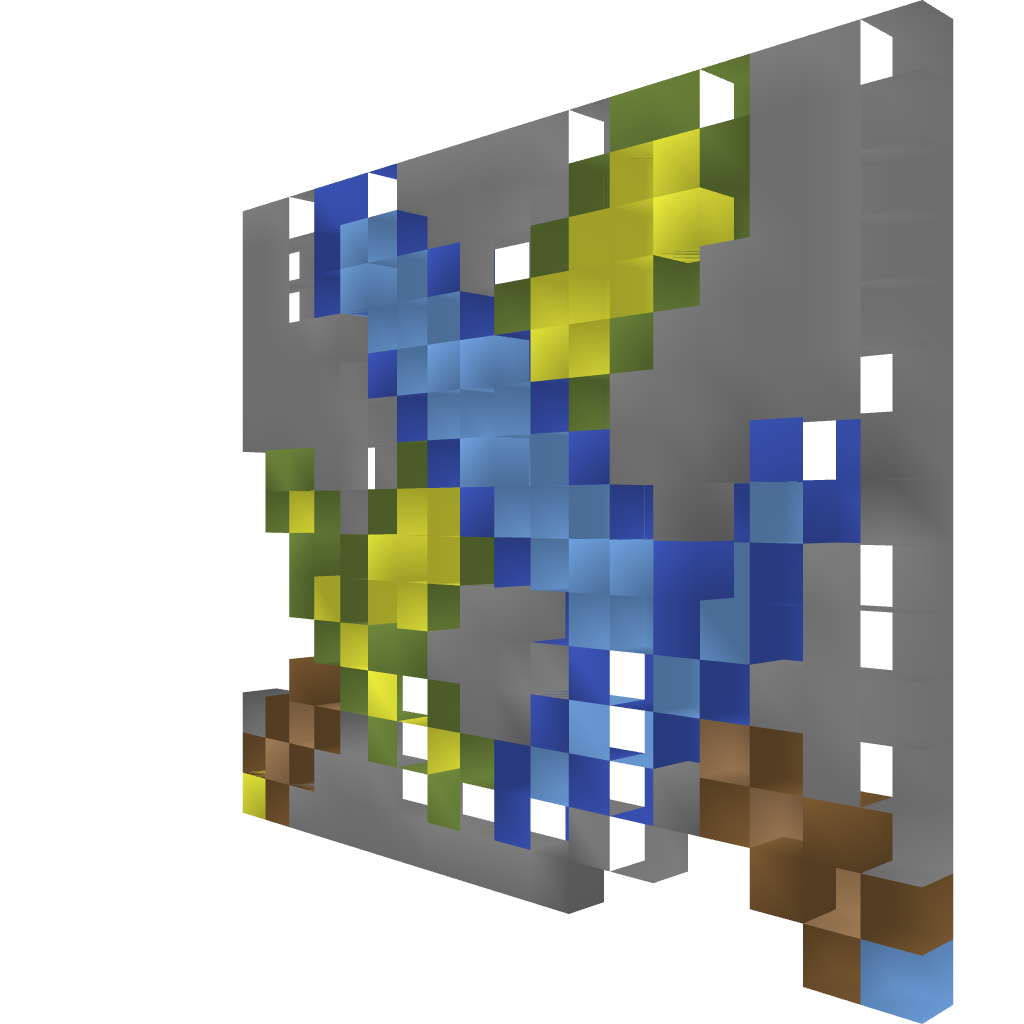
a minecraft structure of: Sword pixel good quality